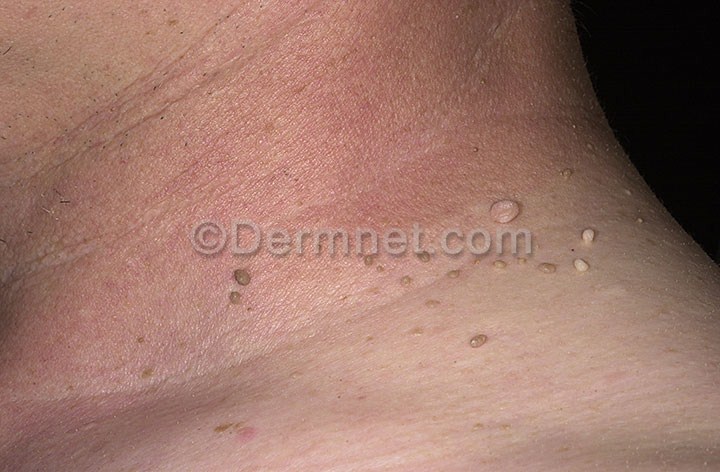
Disease: Seborrheic Keratoses and other Benign Tumors